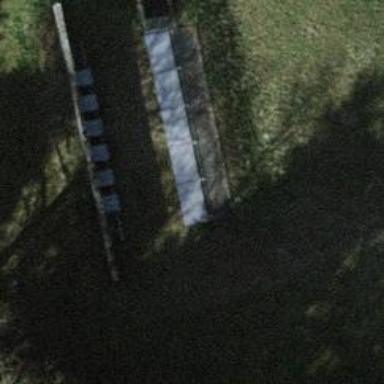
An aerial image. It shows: Retaining wall.